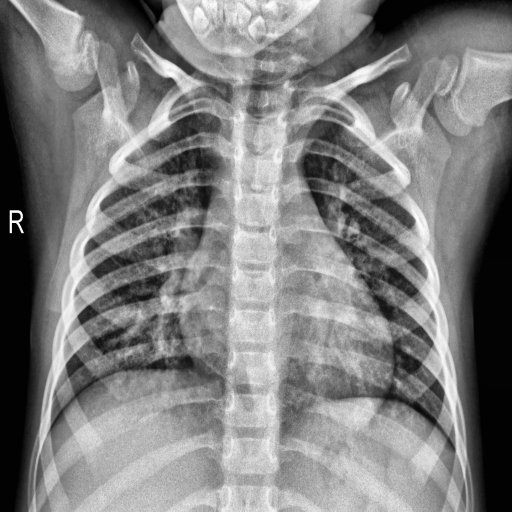
Finding: NORMAL